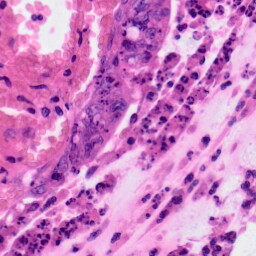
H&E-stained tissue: Colon